Question: ## Introduction
I'm currently working on John Conway's Game of Life in js. I have the game working (<URL> into a long string of 0's and 1's.
This long string can be seen as binary code and im trying to "compress" it into a hexadecimal string by chopping the binary up into substrings with a lenght of 8 and then determining its hexadecimal value. decompressing works the other way around. Deviding the hex string into bits of two and determining its binary value.
'''
parseInt('<PHONE>', 2).toString(16); // returns '1e'
parseInt('1e', 16).toString(2); // returns '11110'
// Technically both representations still have the same decimal value
'''
As shown above js will cut off the leading 0s since they're 'not needed'.
I've fixed this problem by looking if the lenght of the binary string returned by the function is 8, ifnot it adds enough 0s in front untill its length is exactly 8.
It could be that this function is not working correctly but i'm not sure.
It seems to work with small binary values.
## The problem
Longer binary strings don't seem to work (shown below) and this is probably not caused by overflow (that would probably result in a long row of 0s at the end).
### EDIT:
'''
var a = "1000011101110101100011000000001011111100111011010011110000000100101000000111111010111111110101100001100101110001100110110101000111110001001010110111001010100011010010111001110010111001101100000100001001101000001010101110001001001110101001110001001111010110011000010100001111000111000011000101010110010011101100000100011101101110110000100101000110011101101011011111010111001001000101000001001111010010010010100000110101101101110101110101010101111101100110101110100100110000010000000110000100000001110001011001011011000101111110101000100011010100011001000101111001000010001011001011100100110001101100001111110110000000111010100101110110101110110111001100000001001100111110000111001010111110110100010111001011101110011011100100111010001100010111100111011010111110111101010000111101010100011000000111000010101011101101011110010011001110000111100000111011111011000000100000010100001111110101001110001100011001"
a.length
904
var c = compress(a)
c
"87758c2fced3c4a07ebfd619719b51f12b72a34b9cb9b042682ae24ea713d66143c7c5593b0476ec2519dadf5c91413d24ad6dd7557d9ae93040611c596c5fa88d4645e422cb931b0fd80ea5daedcc04cf872bed172ee6e4e8c5e76bef5f546070abb5e4ce1eefb25fd4e319"
var d = decompress(c)
d
"100001110111010110001100001011111100111011010011110001001010000001111110101111111101011000011001011100011001101101010001111100010010101101110010101000110100101110011100101110011011000001000010011010000010101011100010010011101010011100010011110101100110000101000011110001111100010101011001001110110000010001110110111011000010010100011001110110101101111101011100100100010100000100111101001001001010110101101101110101110101010101111101100110101110100100110000010000000110000100011100010110010110110001011111101010001000110101000110010001011110010000100010110010111001001100011011000011111101100000001110101001011101101011101101110011000000010011001111100001110010101111101101000101110010111011100110111001001110100011000101111001110110101111101111010111110101010001100000011100001010101110110101111001001100111000011110111011111011001001011111110101001110001100011001"
d == a
false
'''

## My code
The function I use to compress:
'''
function compress(bin) {
bin = bin.toString(); // To make sure the binary is a string;
var returnValue = ''; // Empty string to add our data to later on.
for (var i = 0; i < parseInt(bin.length / 8); i++) {
// Determining the substring.
var substring = bin.substr(i*8, 8)
// Determining the hexValue of this binary substring.
var hexValue = parseInt(substring, 2).toString(16);
// Adding this hexValue to the end string which we will return.
returnValue += hexValue;
}
// Returning the to hex compressed string.
return returnValue;
}
'''
The function I use to decompress:
'''
function decompress(compressed) {
var returnValue = ''; // Empty string to add our data to later on.
for (var i = 0; i < parseInt(compressed.length / 2); i++) {
// Determining the substring.
var substring = compressed.substr(i*2, 2);
// Determining the binValue of this hex substring.
var binValue = parseInt(substring, 16).toString(2);
// If the length of the binary value is not equal to 8 we add leading 0s (js deletes the leading 0s)
// For instance the binary number <PHONE> is equal to the hex number 1e,
// but simply running the code above will return 11110. So we have to add the leading 0s back.
if (binValue.length != 8) {
// Determining how many 0s to add:
var diffrence = 8 - binValue.length;
// Adding the 0s:
for (var j = 0; j < diffrence; j++) {
binValue = '0'+binValue;
}
}
// Adding the binValue to the end string which we will return.
returnValue += binValue
}
// Returning the decompressed string.
return returnValue;
}
'''
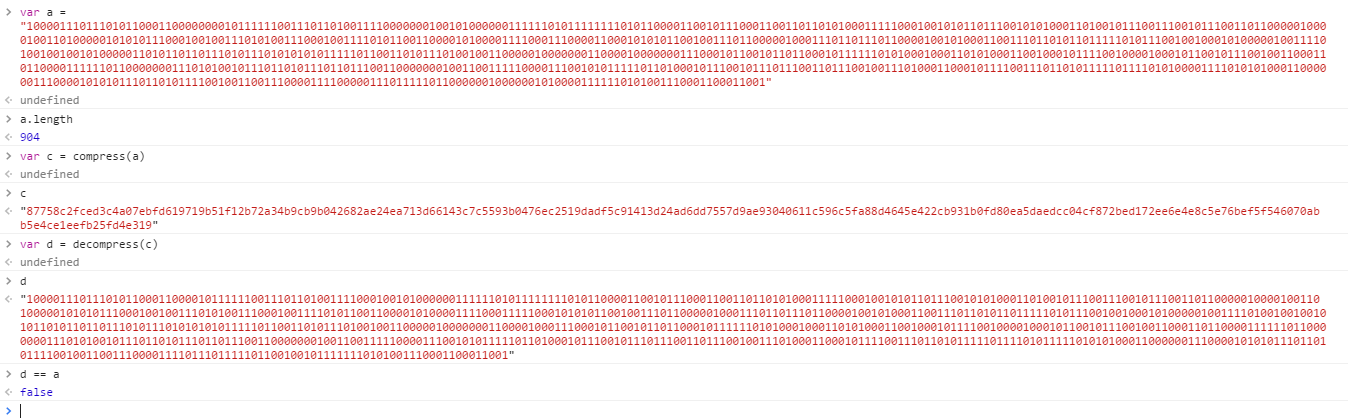
Answer: Problem is you are expecting your compress function to always add pairs of 2 hexa letters, but that is not always the case. For example '<PHONE>' gives just a '3', but you actually want '03'. So you need to cover those cases in your compress function:
'''
var hexValue = parseInt(substring, 2).toString(16);
if(hexValue.length == 1) hexValue = '0'+hexValue
'''